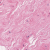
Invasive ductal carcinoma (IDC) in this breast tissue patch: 0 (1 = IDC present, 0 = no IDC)